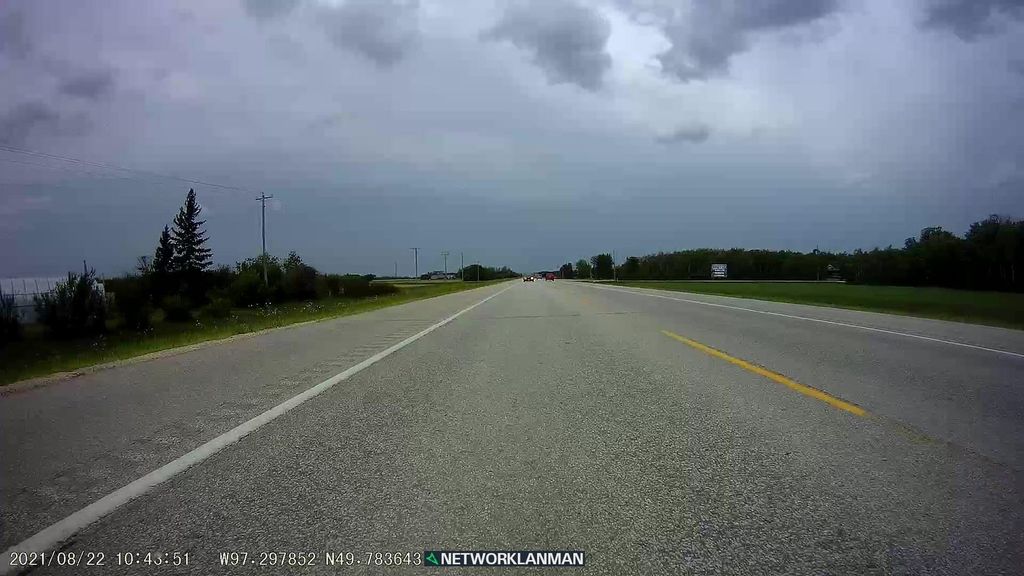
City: winnipeg